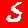
Digit: 5